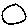
Label: circle